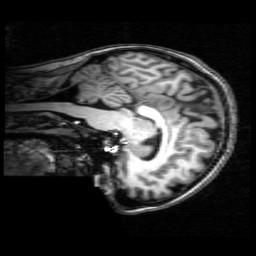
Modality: T1w
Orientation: sagittal
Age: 20
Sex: female
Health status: healthy
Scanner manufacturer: philips
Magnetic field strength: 3 T
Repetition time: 0.008 s
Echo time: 0.0037 s